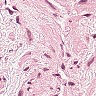
Metastatic tissue present: no